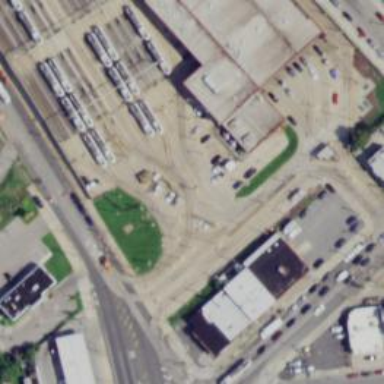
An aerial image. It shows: Tram railway yard with electrified contact lines.